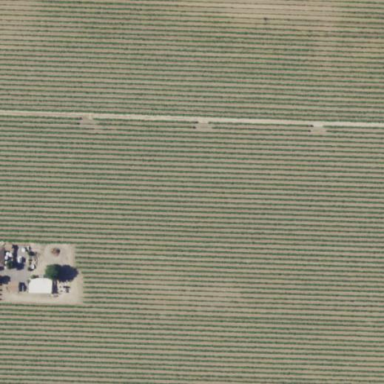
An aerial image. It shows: Beautiful vineyard in the countryside.